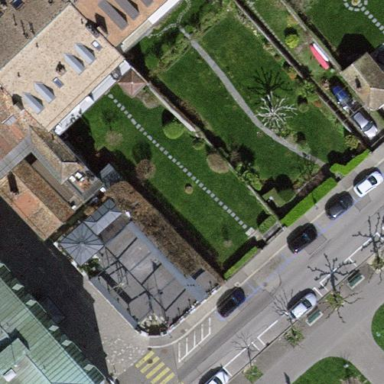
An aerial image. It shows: Restaurant located in terrace building.